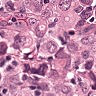
Metastatic tissue present: yes